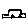
Label: car